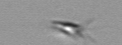
Label: Calciopappus